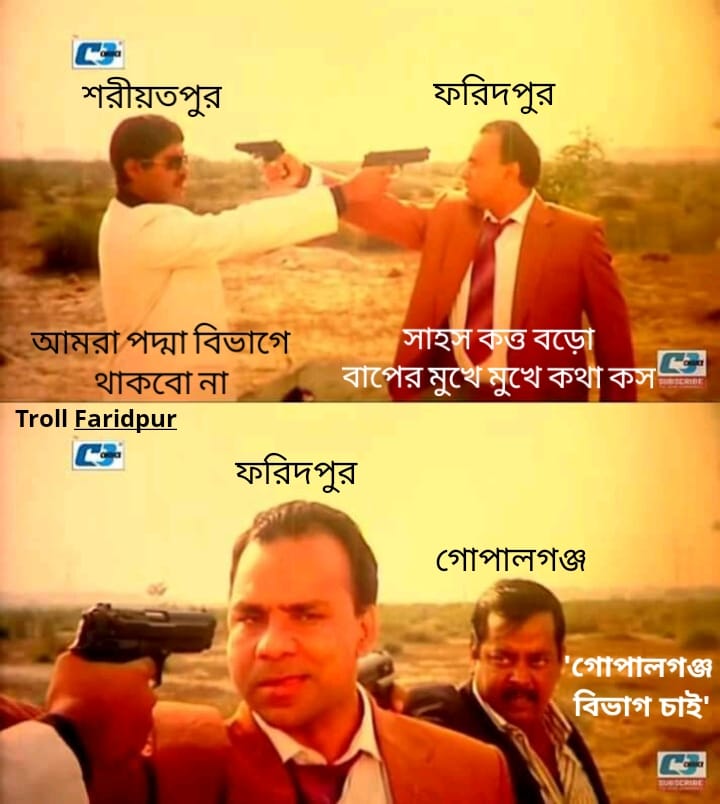
Caption:  শরীয়তপুর   আমরা পদ্মা বিভাগে থাকবো না      ফরিদপুর   সাহস কত্ত বড়ো বাপের মুখে মুখে কথা কস      ফরিদপুর    গোপালগঞ্জ     ' গোপালগঞ্জ বিভাগ চাই '
Label: non-hate